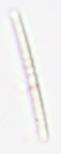
Label: Thalassionema